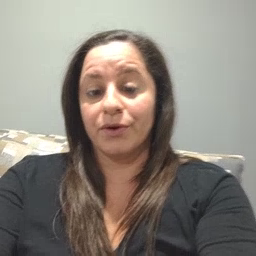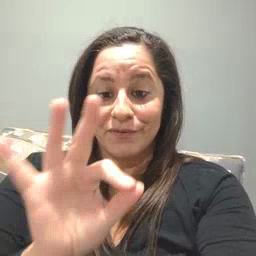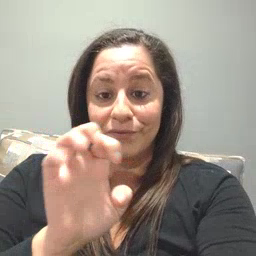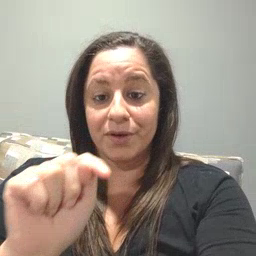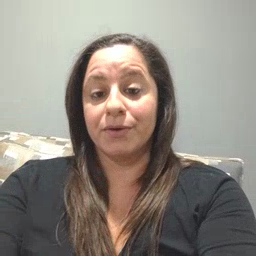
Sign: feet